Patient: sex F, age 36
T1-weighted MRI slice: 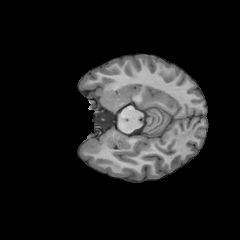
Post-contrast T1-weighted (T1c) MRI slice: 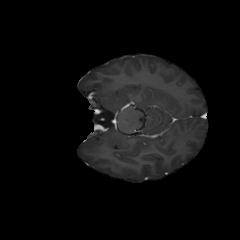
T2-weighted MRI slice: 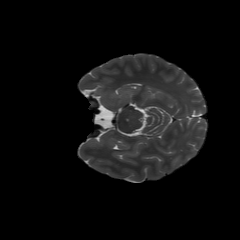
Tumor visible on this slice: no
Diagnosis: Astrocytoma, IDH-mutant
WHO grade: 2